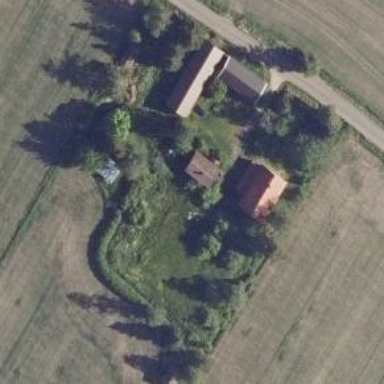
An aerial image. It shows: Farm.